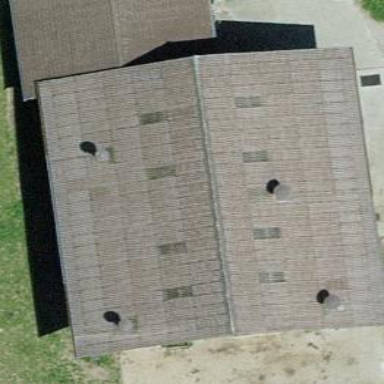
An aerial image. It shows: Farm auxiliary building with gabled roof.